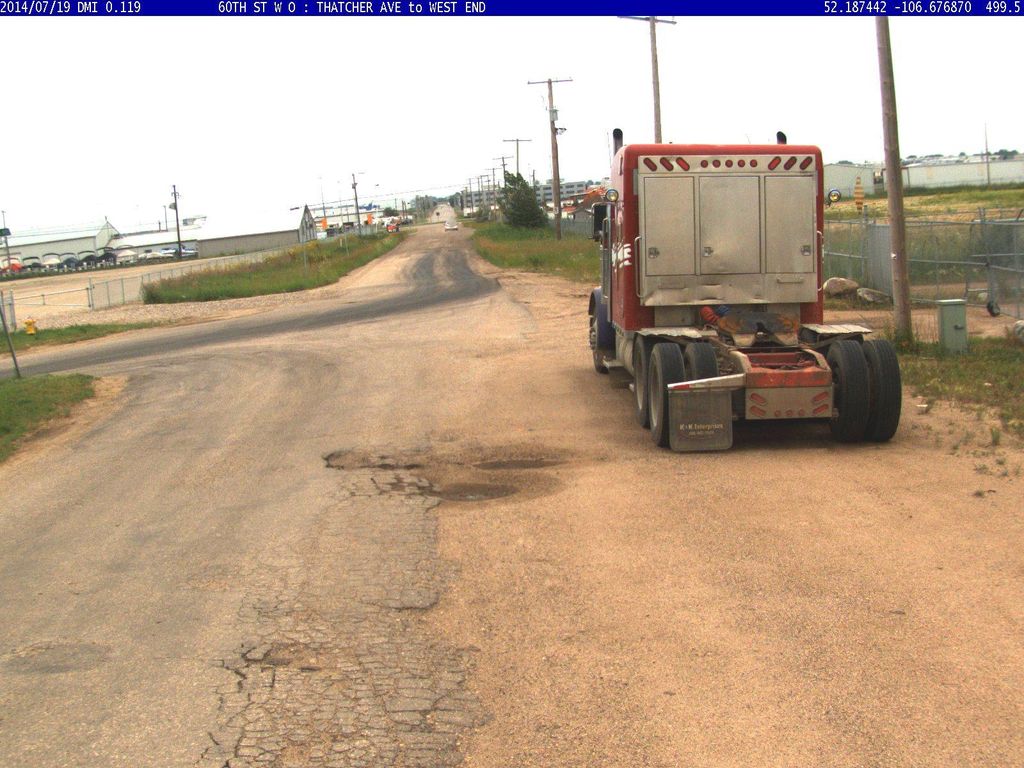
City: saskatoon